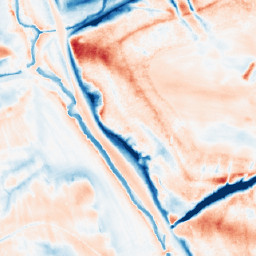
Category: classical
Decomposition family: gaussian_anisotropic
Decomposition parameters: sigma_x: 5
sigma_y: 10
Upsampling method: area
Upsampling parameters: scale: 2
Upsampling scale: 2